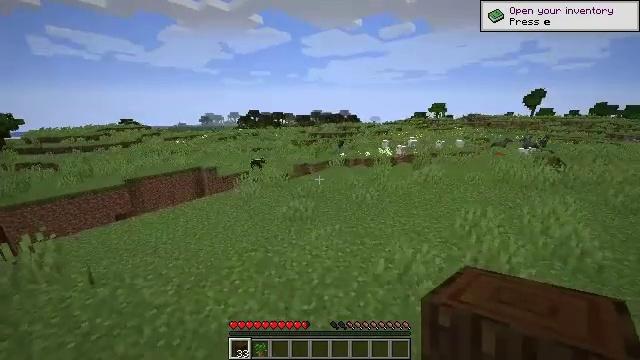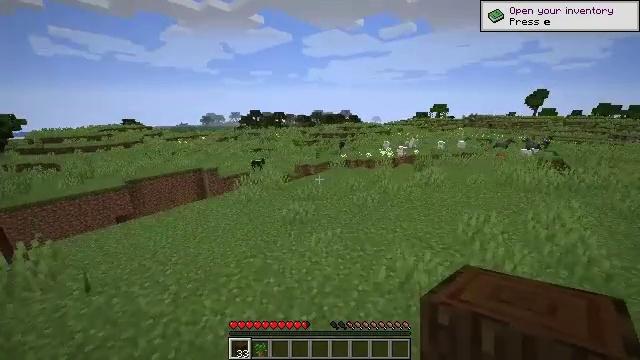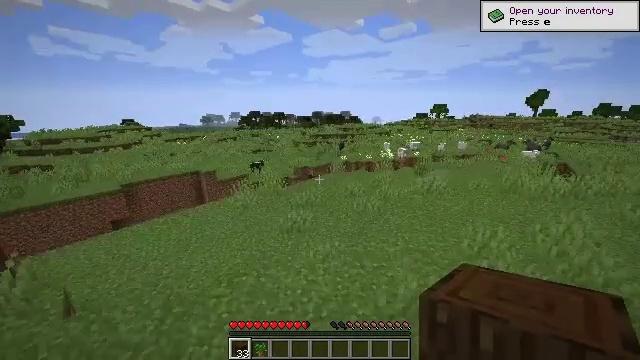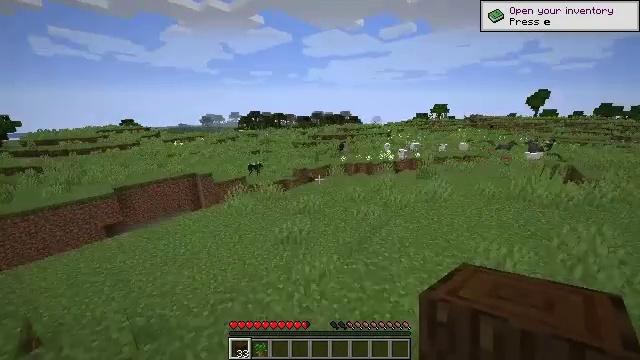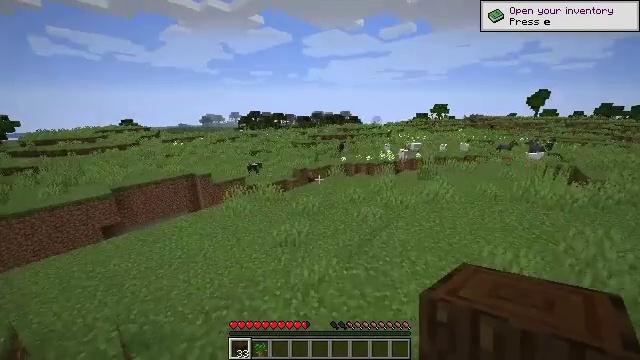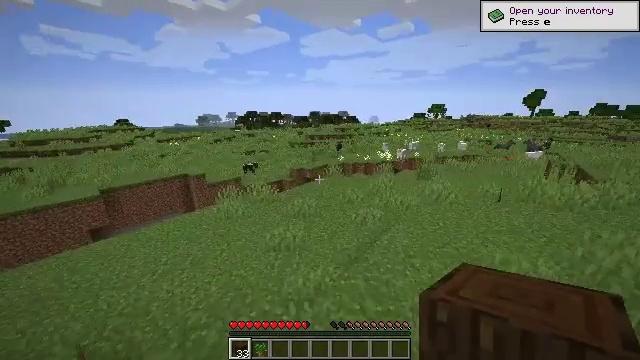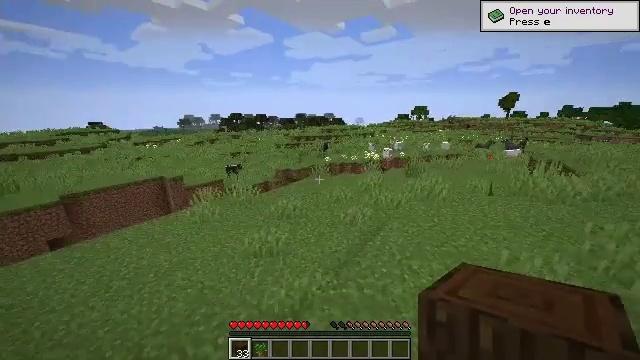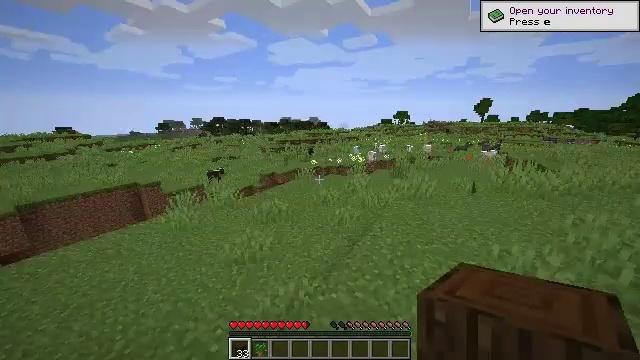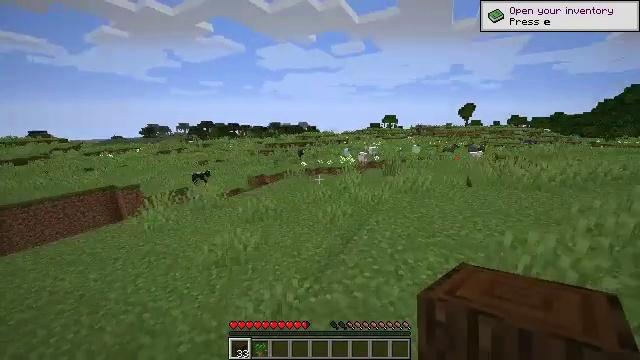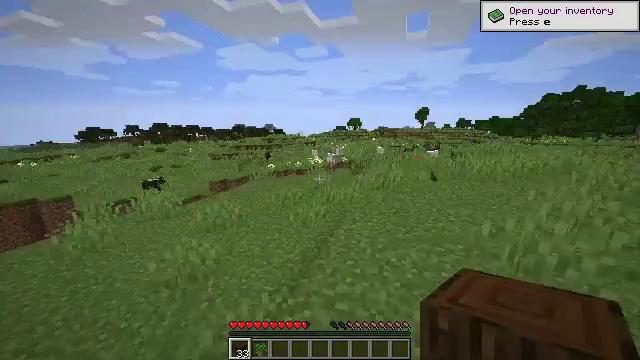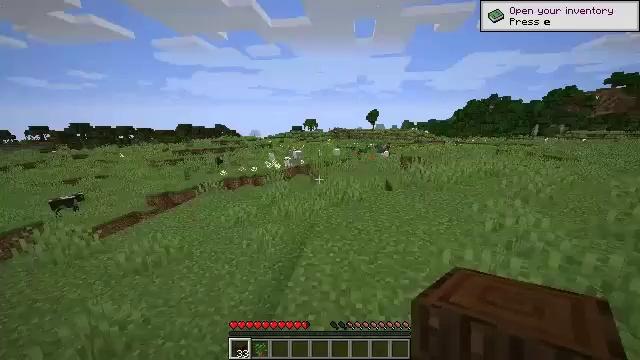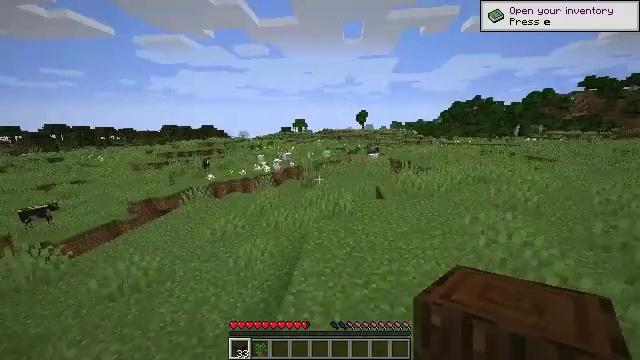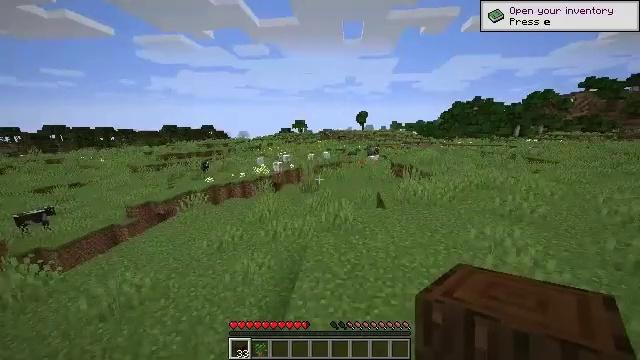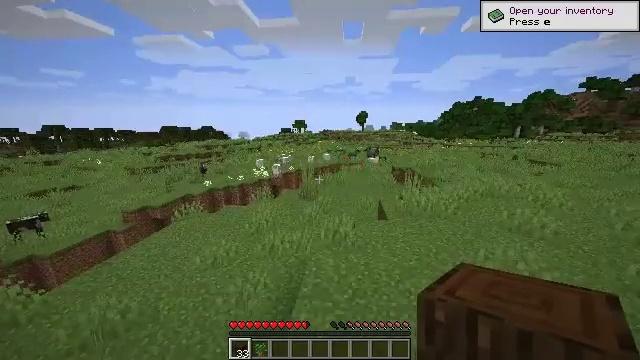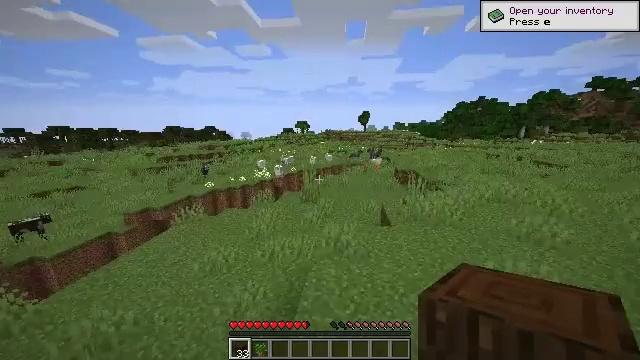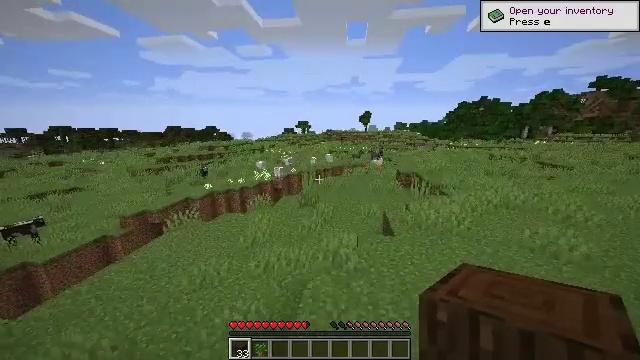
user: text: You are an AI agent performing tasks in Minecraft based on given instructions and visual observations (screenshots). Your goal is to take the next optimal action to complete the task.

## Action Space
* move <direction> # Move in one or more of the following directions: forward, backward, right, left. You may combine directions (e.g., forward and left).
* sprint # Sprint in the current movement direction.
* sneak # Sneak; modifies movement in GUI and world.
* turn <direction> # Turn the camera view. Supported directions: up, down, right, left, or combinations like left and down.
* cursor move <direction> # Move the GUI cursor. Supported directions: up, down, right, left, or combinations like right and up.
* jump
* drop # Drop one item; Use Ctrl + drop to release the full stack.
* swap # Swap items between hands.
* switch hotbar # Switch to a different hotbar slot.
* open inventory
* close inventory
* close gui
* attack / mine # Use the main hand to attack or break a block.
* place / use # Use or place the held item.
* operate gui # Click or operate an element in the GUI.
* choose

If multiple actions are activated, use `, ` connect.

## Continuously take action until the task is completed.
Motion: motion action
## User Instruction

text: Craft dark oak planks using dark oak logs in inventory crafting grid.
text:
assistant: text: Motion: move forward, jump
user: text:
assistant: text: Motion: move forward, jump
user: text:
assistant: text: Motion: move forward, jump
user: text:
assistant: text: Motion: move forward, jump
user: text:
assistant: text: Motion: move forward, jump
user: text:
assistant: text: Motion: move forward, turn right, jump
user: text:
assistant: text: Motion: move forward, turn right and up, jump
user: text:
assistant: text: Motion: move forward, turn right and up, jump
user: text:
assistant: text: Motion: move forward, turn right, jump
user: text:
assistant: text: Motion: move forward and move right, turn right, jump
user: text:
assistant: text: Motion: move forward and move right, turn right, jump
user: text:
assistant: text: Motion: move forward and move right, jump
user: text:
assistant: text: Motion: move forward and move right, jump
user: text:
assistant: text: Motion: move forward and move right, jump
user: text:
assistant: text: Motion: move forward and move right, jump
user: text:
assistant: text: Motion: move forward and move right, jump
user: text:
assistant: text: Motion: move forward and move right, jump
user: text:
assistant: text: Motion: move forward and move right, turn right and down, jump
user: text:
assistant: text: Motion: move forward and move right, turn right, jump
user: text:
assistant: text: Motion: move forward and move right, jump
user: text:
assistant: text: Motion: move forward and move right, jump
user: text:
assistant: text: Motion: move forward and move right, jump
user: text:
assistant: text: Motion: move forward and move right, jump
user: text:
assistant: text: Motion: move forward and move right, jump
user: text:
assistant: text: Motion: move forward, jump
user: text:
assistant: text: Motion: move forward, jump
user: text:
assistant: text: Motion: move forward, turn right and up, jump
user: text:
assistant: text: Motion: move forward, turn right and up, jump
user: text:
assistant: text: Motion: move forward, jump
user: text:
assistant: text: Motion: move forward, jump